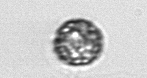
Label: coccolithophorid